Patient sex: M
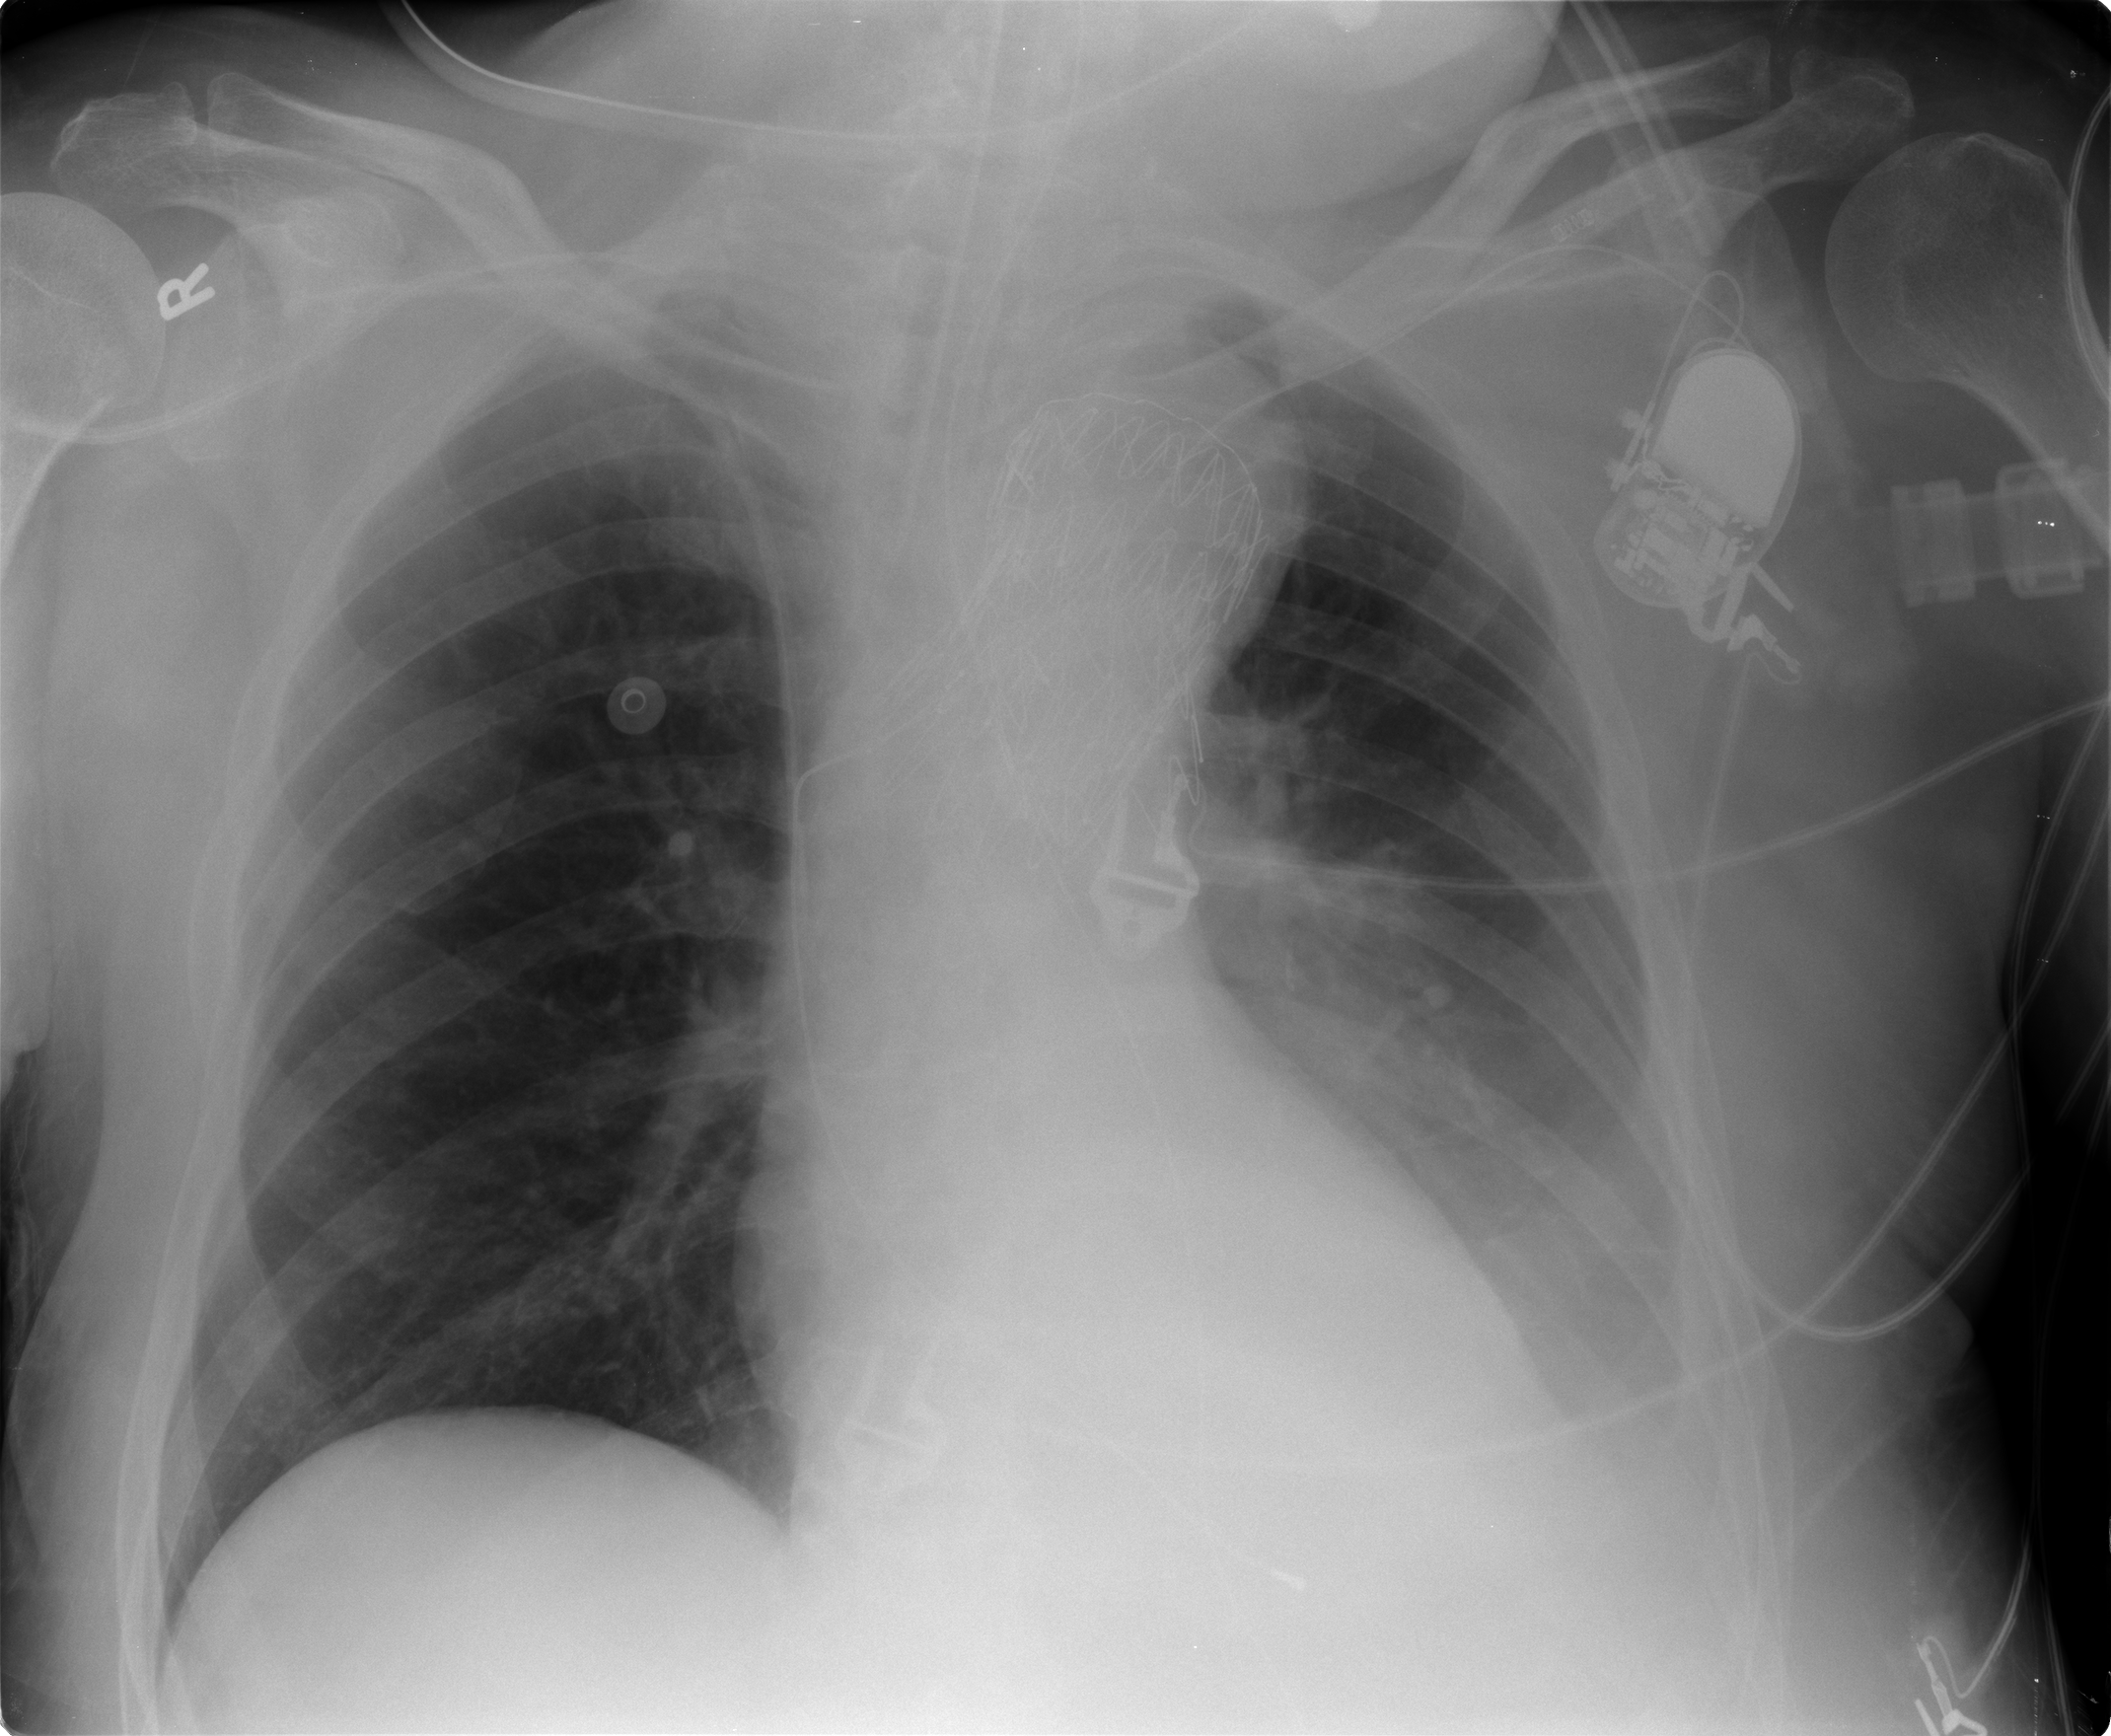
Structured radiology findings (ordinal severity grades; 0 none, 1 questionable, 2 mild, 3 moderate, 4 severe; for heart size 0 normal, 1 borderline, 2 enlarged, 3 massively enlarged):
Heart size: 0
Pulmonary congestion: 0
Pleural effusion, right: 0
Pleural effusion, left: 2
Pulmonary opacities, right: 0
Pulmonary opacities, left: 2
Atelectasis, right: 1
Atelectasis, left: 2